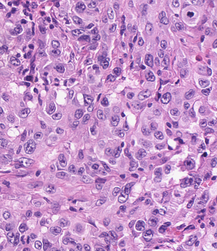
Tumor epithelial tissue: yes
Tumor-associated stroma tissue: no
Normal tissue: no